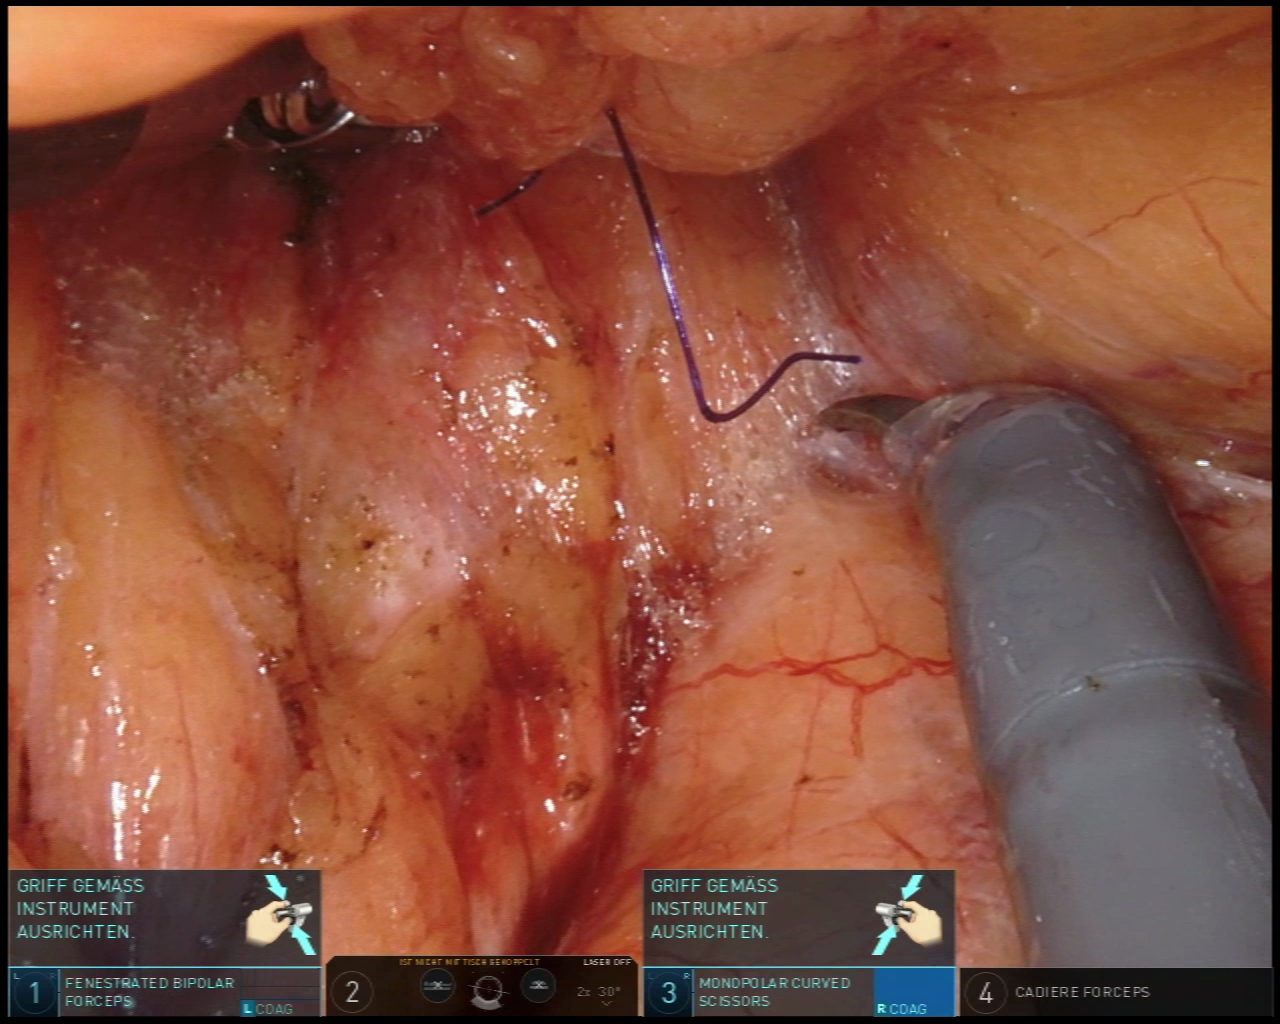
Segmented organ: pancreas
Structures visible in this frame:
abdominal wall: no
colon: no
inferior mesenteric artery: no
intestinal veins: no
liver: no
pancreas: yes
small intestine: no
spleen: no
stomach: no
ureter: no
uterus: no
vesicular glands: no